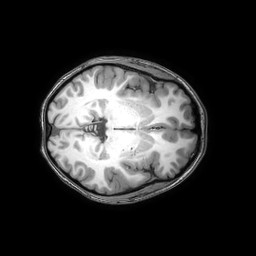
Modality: T1w
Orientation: axial
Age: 20
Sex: female
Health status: healthy
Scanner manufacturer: philips
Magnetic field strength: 3 T
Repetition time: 0.0079 s
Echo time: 0.0035 s